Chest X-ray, AP view. Patient: 33 years old, sex M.
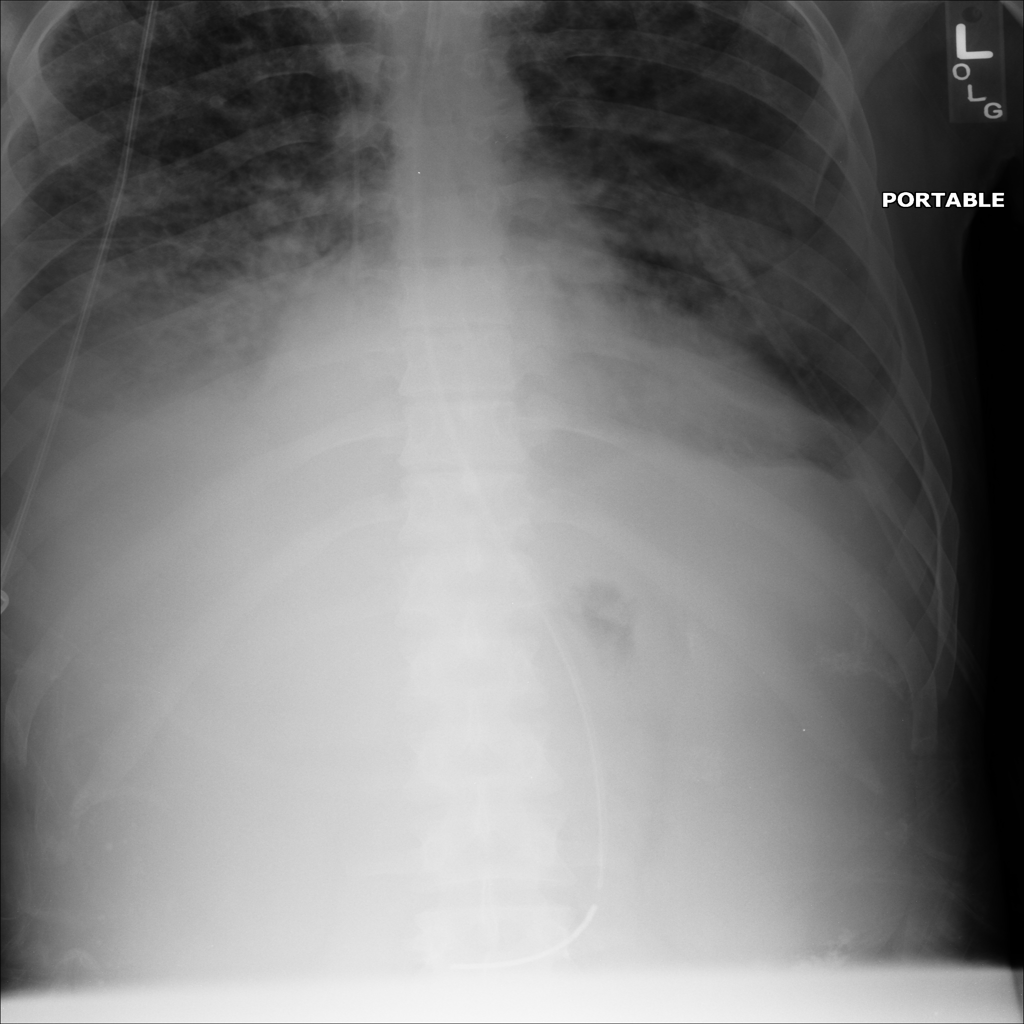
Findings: Effusion